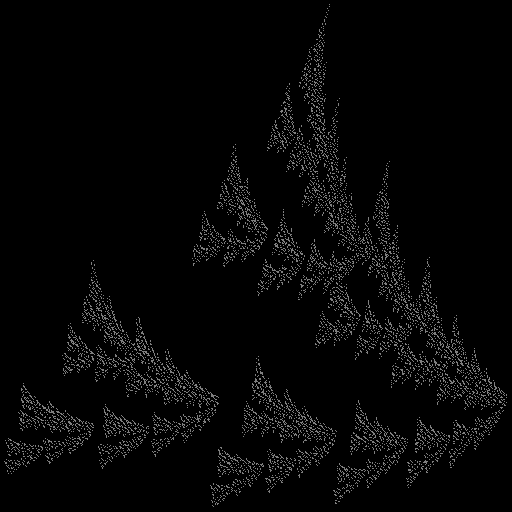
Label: watersprite